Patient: sex F, age 59
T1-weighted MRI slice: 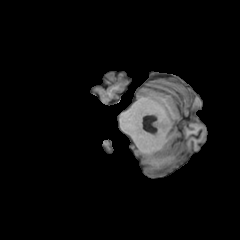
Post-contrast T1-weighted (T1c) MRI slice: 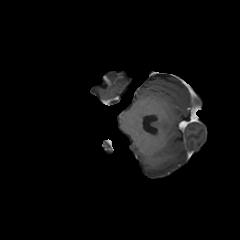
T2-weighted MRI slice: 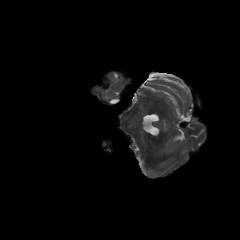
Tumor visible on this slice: no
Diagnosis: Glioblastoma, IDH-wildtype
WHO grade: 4